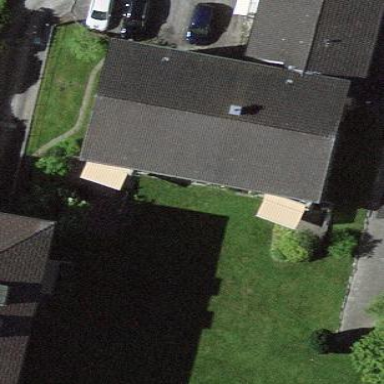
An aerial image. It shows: Residential building.